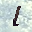
Label: 1